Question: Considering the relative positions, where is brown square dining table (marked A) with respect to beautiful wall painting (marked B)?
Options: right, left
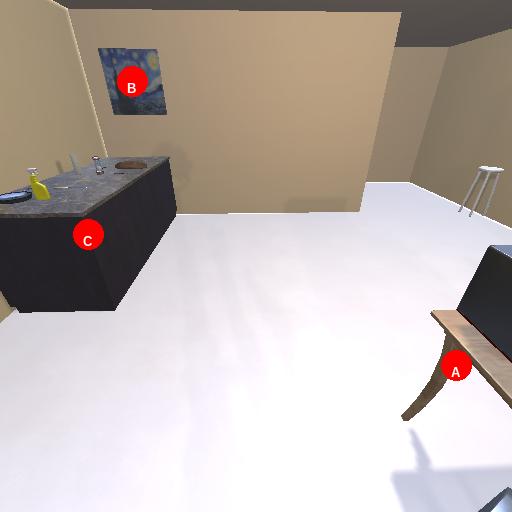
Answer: right